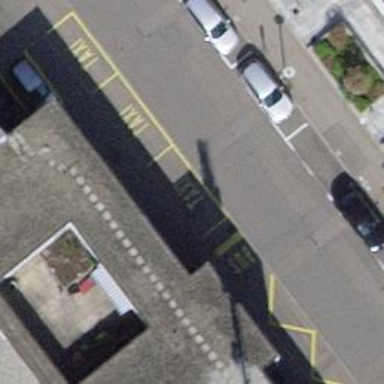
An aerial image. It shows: Taxi stand.